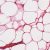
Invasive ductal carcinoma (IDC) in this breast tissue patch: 0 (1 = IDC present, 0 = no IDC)